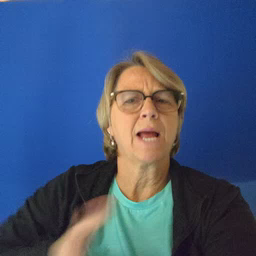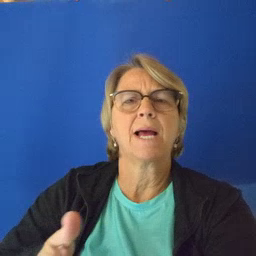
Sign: fine